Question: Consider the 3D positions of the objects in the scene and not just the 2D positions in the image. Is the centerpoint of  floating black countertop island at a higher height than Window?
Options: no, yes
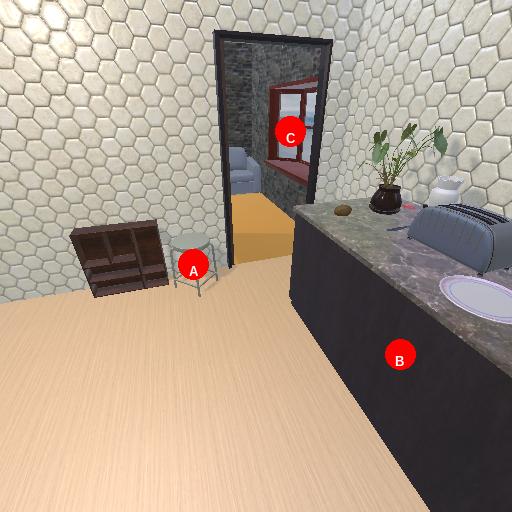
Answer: no